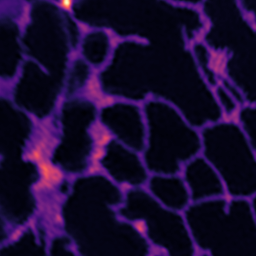
Label: Super-resolution ER image